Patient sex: F
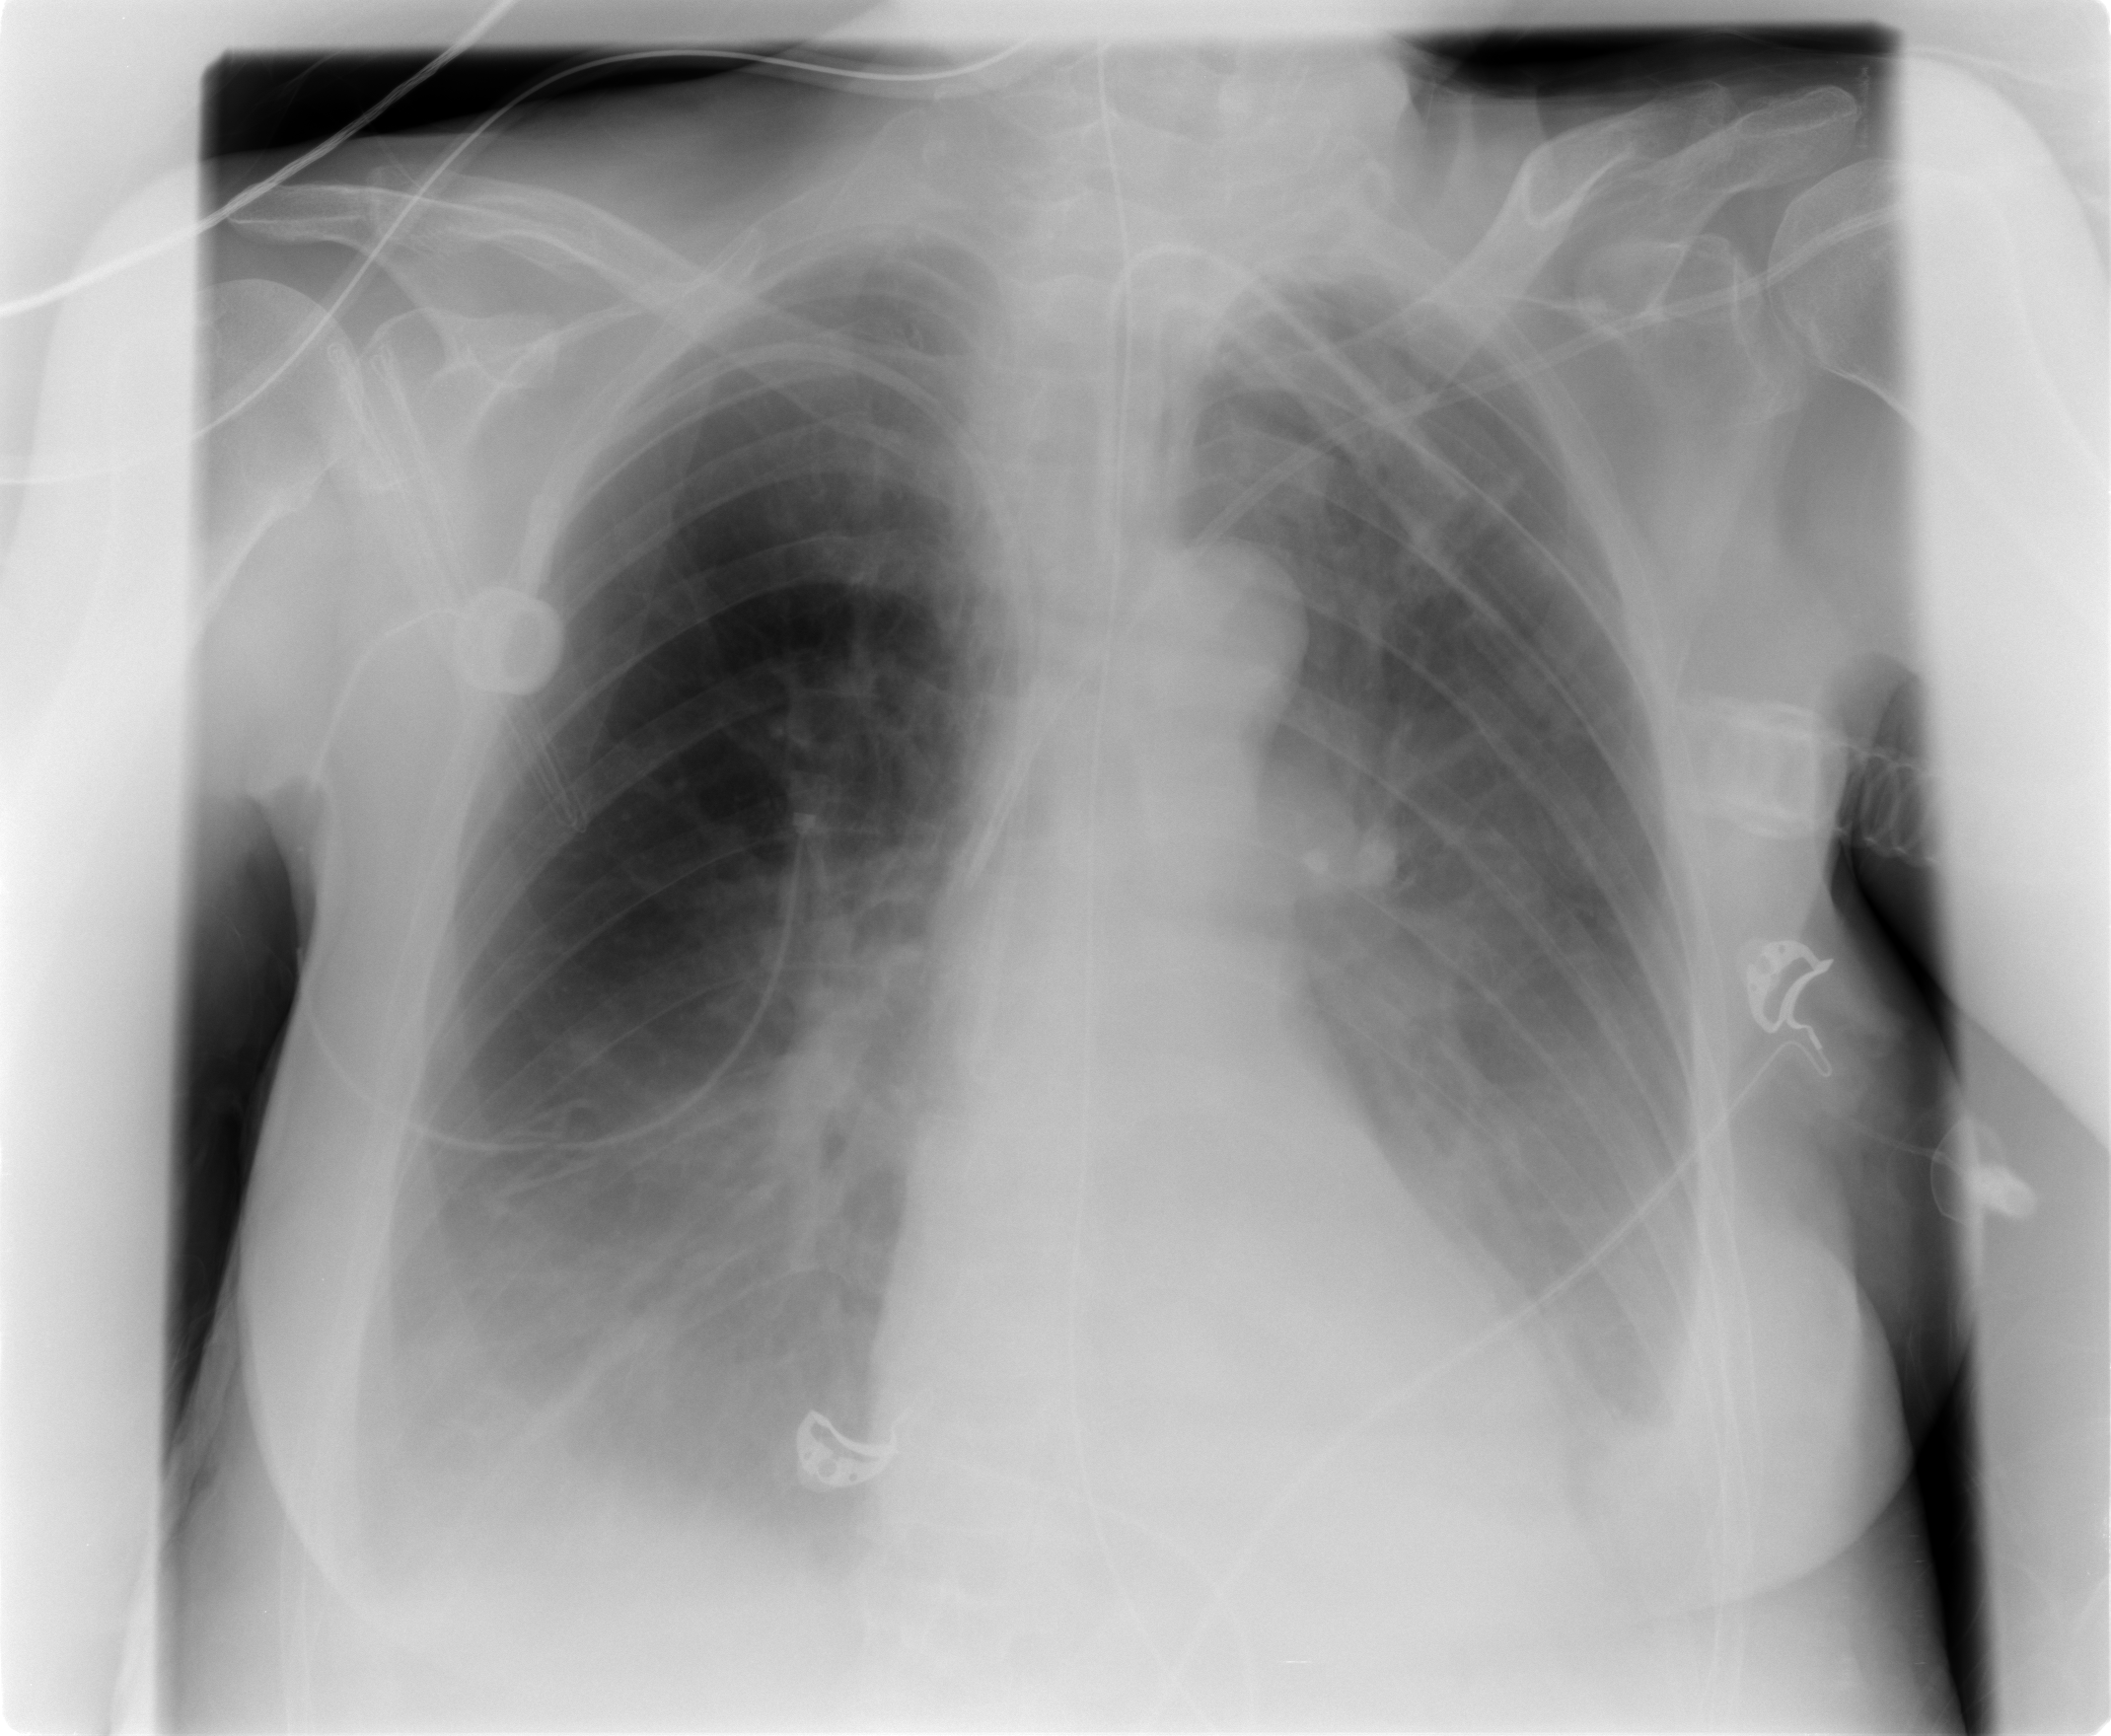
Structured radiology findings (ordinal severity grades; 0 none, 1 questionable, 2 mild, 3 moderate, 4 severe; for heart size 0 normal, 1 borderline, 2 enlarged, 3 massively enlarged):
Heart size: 0
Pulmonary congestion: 0
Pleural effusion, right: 2
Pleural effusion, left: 3
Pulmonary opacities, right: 0
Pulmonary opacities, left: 0
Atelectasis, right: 2
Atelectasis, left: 2